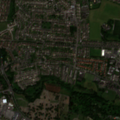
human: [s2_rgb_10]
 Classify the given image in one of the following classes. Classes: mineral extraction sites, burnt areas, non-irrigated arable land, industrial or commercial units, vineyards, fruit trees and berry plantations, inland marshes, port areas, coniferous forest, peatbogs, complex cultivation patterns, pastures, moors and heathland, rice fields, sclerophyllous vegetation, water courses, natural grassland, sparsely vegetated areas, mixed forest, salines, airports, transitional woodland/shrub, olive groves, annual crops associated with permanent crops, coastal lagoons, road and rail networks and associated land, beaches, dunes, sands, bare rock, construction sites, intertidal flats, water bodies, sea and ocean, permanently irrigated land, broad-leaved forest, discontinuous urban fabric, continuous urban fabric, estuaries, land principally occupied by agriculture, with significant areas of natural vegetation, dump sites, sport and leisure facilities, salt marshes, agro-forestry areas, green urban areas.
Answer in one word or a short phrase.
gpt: discontinuous urban fabric, industrial or commercial units, green urban areas